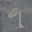
Label: 9